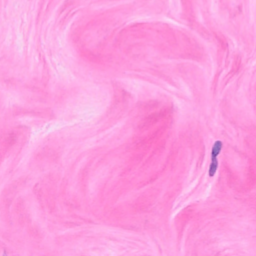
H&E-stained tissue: Breast